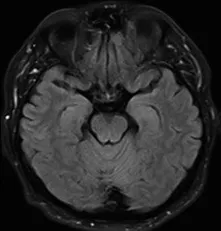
MRI imaging of brain. There are no abnormal findings in the brain MRI imaging of the patient. FLAIR image.
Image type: radiology (mri)